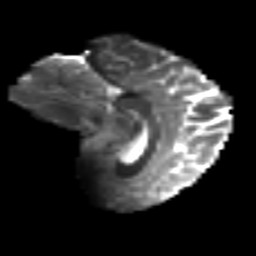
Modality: T2w
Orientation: sagittal
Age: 36
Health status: ill
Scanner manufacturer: philips
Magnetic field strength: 3 T
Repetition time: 9 s
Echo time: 0.127 s